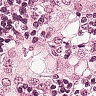
Metastatic tissue present: yes